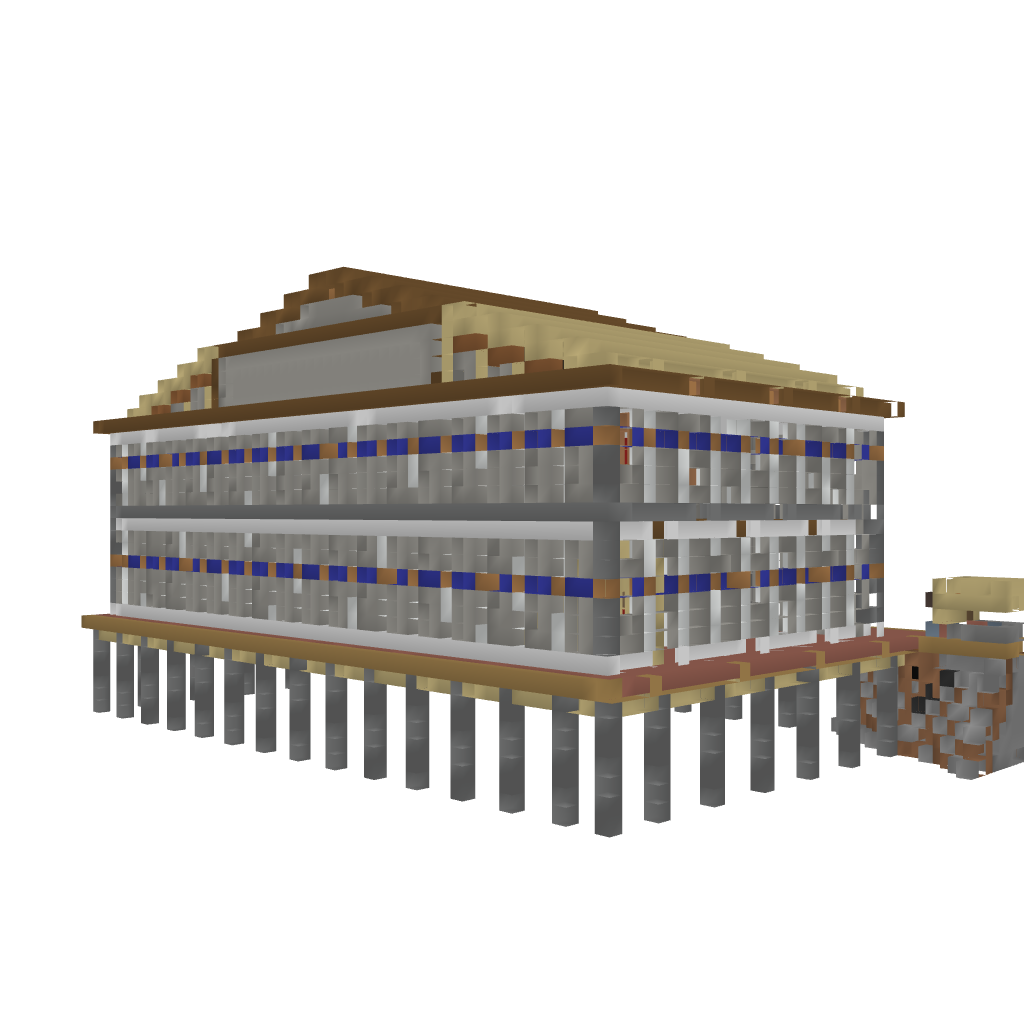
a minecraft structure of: Big Royal House